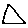
Label: triangle